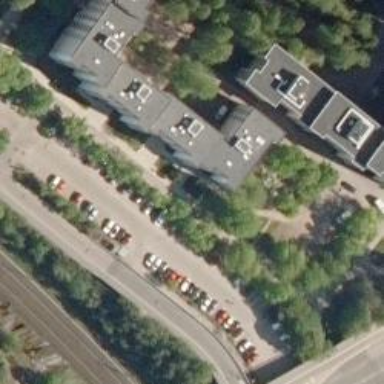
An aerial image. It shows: Footway tunnel passing through building.